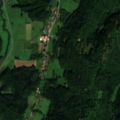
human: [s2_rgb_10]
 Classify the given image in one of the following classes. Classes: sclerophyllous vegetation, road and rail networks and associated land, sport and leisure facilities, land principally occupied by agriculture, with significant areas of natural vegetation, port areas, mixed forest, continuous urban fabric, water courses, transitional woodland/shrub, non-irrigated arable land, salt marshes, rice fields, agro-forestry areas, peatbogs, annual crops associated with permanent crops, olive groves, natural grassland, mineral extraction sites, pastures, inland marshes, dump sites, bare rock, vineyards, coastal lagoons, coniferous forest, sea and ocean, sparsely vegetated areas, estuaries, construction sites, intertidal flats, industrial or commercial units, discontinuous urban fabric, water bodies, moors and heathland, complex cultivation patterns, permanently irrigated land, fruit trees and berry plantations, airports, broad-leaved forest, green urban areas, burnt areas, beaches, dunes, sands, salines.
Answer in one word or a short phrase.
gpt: pastures, complex cultivation patterns, broad-leaved forest, mixed forest